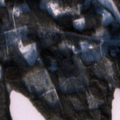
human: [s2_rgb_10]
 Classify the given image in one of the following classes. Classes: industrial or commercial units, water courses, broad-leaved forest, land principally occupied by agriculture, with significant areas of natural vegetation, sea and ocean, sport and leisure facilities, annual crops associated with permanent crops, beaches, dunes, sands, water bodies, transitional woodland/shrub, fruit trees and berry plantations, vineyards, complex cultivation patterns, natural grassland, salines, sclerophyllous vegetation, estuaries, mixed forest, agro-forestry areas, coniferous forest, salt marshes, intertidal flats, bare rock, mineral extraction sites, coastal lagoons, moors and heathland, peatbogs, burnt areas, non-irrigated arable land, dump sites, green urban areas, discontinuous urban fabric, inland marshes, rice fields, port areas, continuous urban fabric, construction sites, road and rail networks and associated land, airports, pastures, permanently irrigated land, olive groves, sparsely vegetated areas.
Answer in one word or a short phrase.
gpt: coniferous forest, mixed forest, transitional woodland/shrub, water bodies